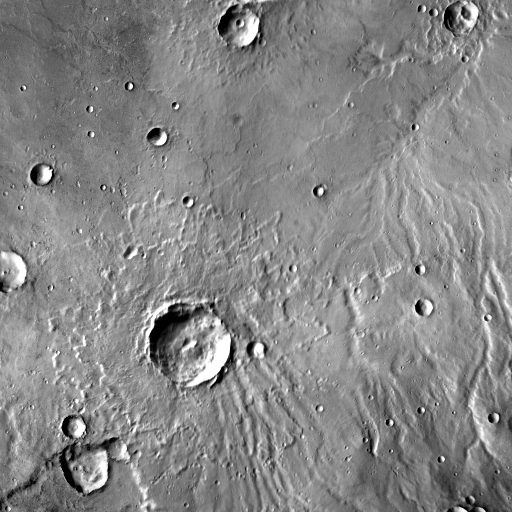
Crater classes present: Background, Other, Layered, Buried, Secondary